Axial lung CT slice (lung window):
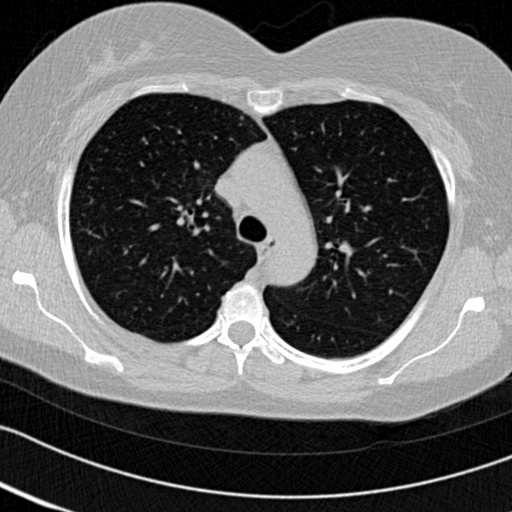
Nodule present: no